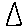
Label: triangle